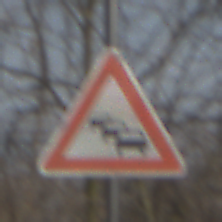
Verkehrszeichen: Stau
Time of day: MorningAfternoon
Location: Outdoor (Nature)
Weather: Clear
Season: Winter
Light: Natural